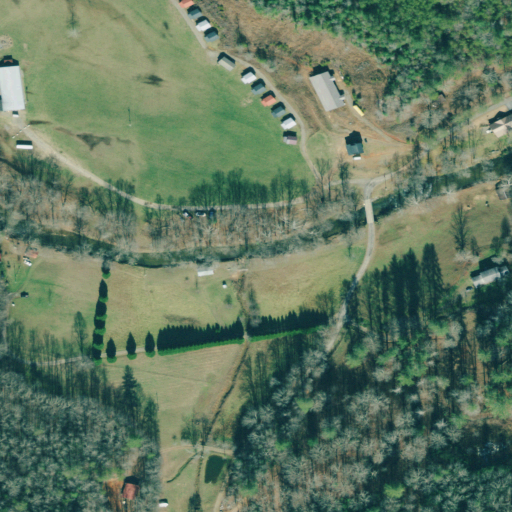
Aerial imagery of valley in Georgia named Lockard Cove containing pasture, deciduous forest, open development, mixed forest, evergreen forest, low intensity development, grassland, and barren land